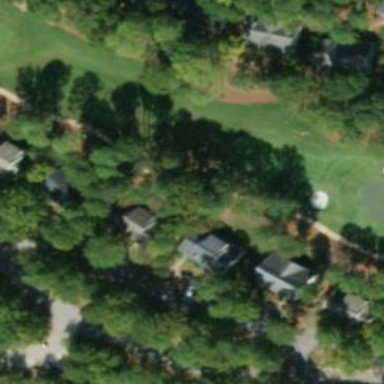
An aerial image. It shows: Grassy area designated as golf fairway.